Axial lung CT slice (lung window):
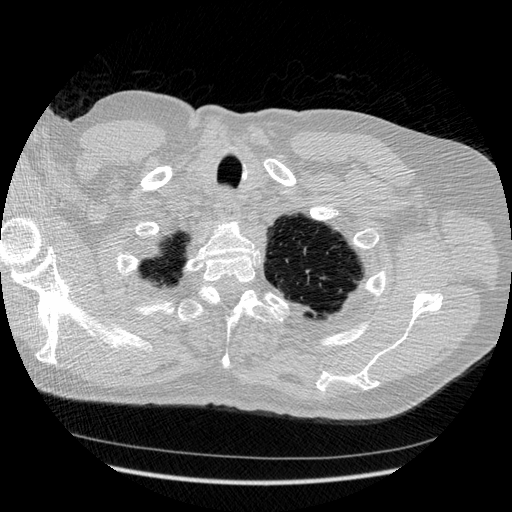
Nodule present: no